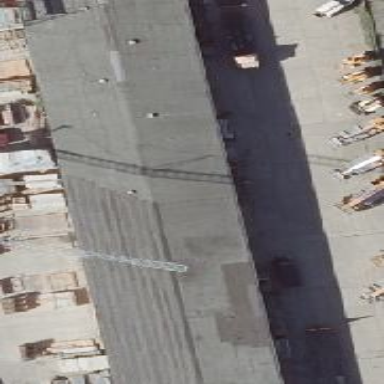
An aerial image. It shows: Commercial building under construction.